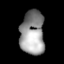
Tissue: lung
Cell type: Endothelial cells
Senescence score: 0.6736
Nuclear area (px): 1038
Mean DAPI intensity: 151.419